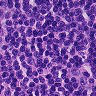
Metastatic tissue present: yes